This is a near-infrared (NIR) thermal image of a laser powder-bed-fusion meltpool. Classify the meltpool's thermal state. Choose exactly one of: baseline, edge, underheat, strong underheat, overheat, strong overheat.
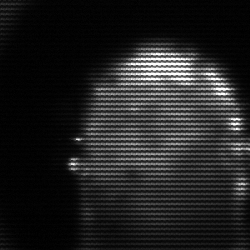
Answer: baseline